Question: Is is possible to change the name of the w3wp.exe for a certain application pool? I'm using IIS 7.5 of Windows 7.
When I start debugging it is really hard to distinguish between processes (as all of them are called w3wp.exe). It would be very nice if I could change the name of the process.
This is what I see in my Visual Studio:

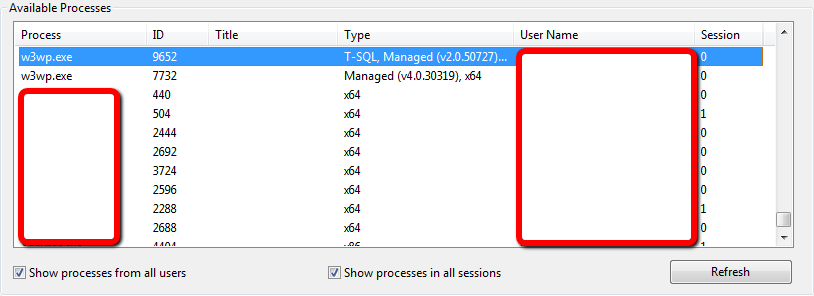
Answer: After reading the discussion, the answer is: .